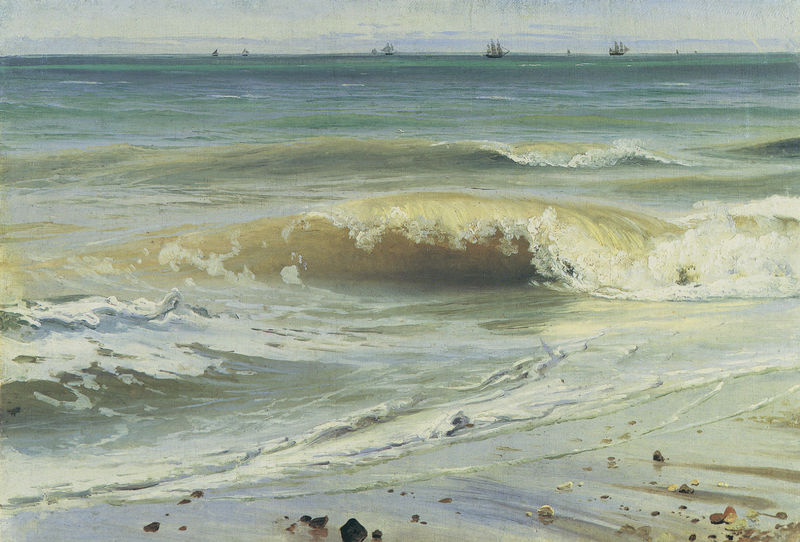
Titel: Meeresbrandung mit fernen Schiffen an der Küste der Normandie
Künstler: Johann Wilhelm Schirmer
Standort: Karlsruhe
Institution: Staatliche Kunsthalle Karlsruhe
Schlagwörter: blau, gemälde, himmel, meer, wasser, weiß, wolken, gelb, grün, landschaft, ocker, sand, see, ufer, bewegung, braun, grau, hintergrund, licht, türkis, vordergrund, beige, stein, steine, öl, ferne, horizont, horizontlinie, kalt, natur, spiegelung, weite, wind, gewässer, sonne, gold, boot, boote, gischt, küste, schiff, schiffe, segel, segelschiffe, strand, welle, wellen, segelschiff, landschaftsmalerei, geröll, weis, moment, schaum, strömung, brandung, flut, querformat, seestück, sturm, turner, woge, wogen, realistisch, glanz, jaune, vert, tiefe, segelboote, impression, ozean, foto, grünblau, kiesel, gezeiten, watt, schlamm, seegang, blaugrün, strudel, rollen, reflektion, muschel, bateaux, flotte, nordsee, muscheln, romantisme, salz, peinture, aufnahme, acht, überschlag, reflektieren, bleu, asser, voile, meerw, azurblau, dreimaster, william, brechen, weiiß, vague, mer, plage, voiles, marinemalerei, pirat, navire, ecume, rivage, bateau, sable, sandig, bohrinseln, cailloux, océan, photorealistisch, 1880, meer welle blau impression querformat schiff segel, segelchiff, segelchiffe, schegelschiff, roches, marée, bateua, fasser, strine, rotesmeer, salz*